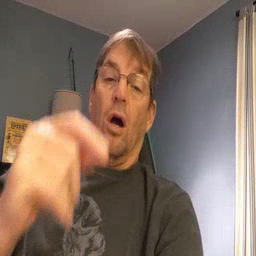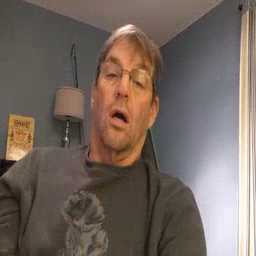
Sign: dog